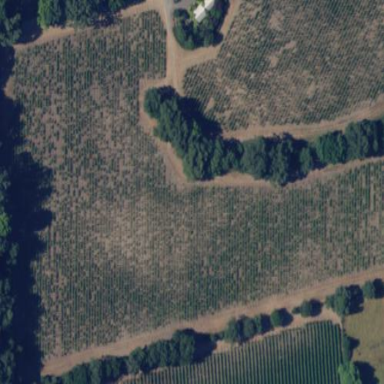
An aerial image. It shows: Vineyard growing grapes.